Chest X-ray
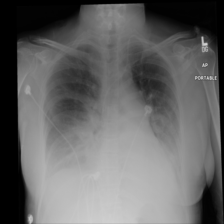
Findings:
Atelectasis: positive
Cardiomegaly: negative
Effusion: positive
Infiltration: negative
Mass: negative
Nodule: negative
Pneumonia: negative
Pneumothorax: negative
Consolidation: positive
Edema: negative
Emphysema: negative
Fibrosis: negative
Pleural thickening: negative
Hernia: negative